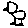
Label: bird